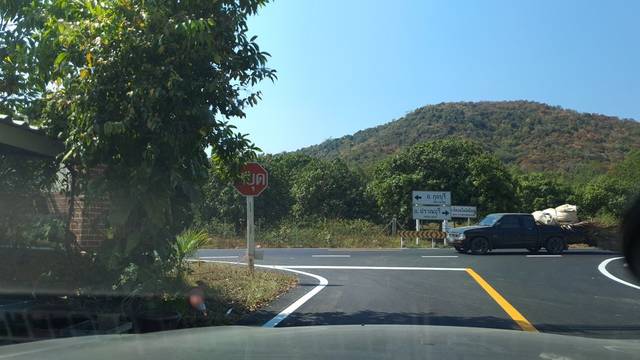
Region: Thailand
Coordinates: 12.286, 99.966